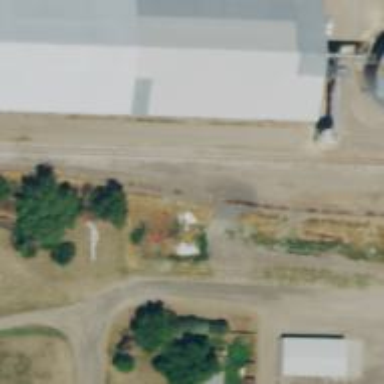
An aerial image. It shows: Railway siding with rails.